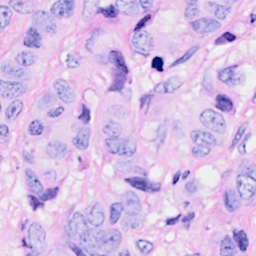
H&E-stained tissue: Breast